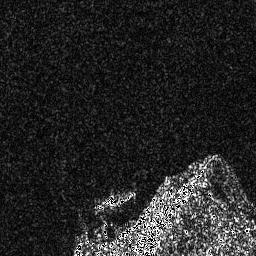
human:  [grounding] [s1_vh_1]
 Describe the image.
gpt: In the satellite image, there is  <ref>1 medium ship </ref> <box>[[35, 73, 53, 83, 0]]</box> located at bottom.